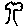
Label: tree